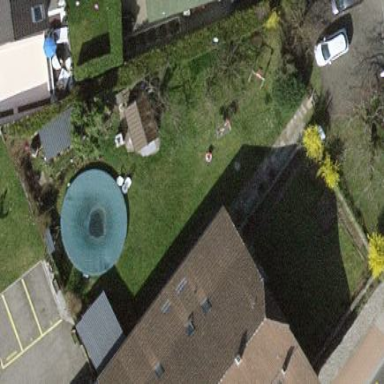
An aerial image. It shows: Residential garden surrounded by fence.